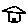
Label: house